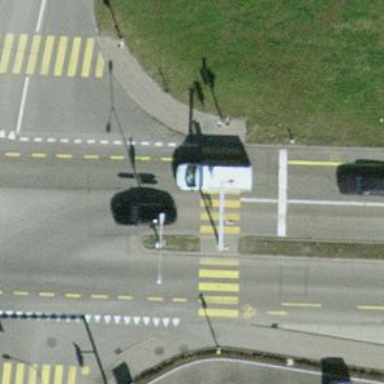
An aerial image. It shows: Traffic calming island.